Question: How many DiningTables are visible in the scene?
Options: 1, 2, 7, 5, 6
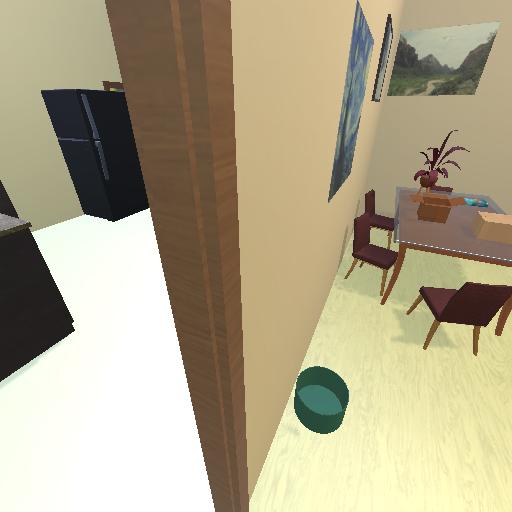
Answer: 1